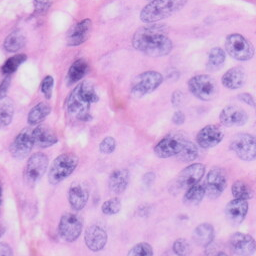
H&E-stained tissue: Skin